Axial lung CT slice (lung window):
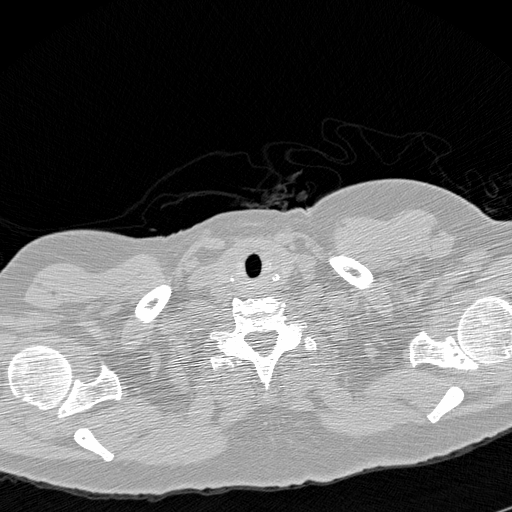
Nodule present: no